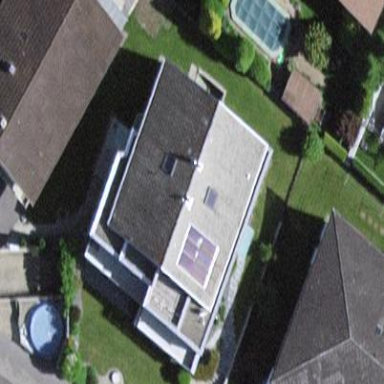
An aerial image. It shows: Semidetached house.